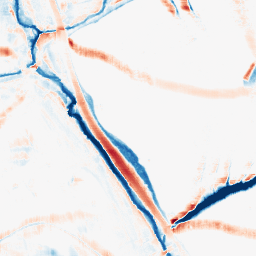
Category: morphological
Decomposition family: morphological_square
Decomposition parameters: operation: average
size: 15
Upsampling method: cubic_catmull_rom
Upsampling parameters: scale: 4
Upsampling scale: 4